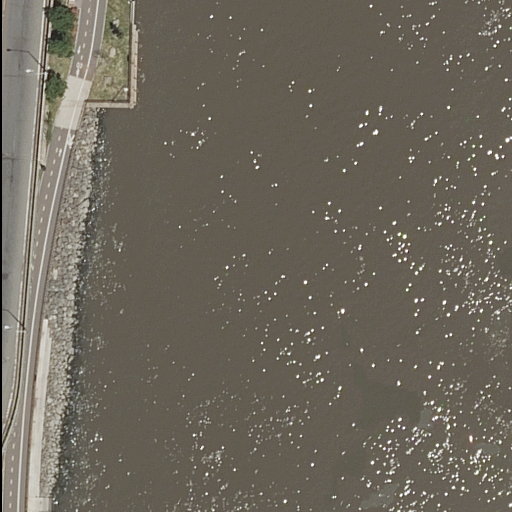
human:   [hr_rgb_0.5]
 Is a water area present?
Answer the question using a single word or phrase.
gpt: yes

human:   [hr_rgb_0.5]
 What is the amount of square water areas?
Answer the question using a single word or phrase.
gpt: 0

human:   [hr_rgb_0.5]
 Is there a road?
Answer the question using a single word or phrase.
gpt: yes

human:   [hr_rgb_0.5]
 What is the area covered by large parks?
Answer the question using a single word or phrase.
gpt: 1131m2

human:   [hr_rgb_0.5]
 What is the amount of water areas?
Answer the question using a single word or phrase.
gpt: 1

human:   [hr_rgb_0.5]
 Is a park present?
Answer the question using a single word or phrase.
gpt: yes

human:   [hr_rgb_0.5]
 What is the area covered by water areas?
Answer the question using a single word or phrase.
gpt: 9053m2

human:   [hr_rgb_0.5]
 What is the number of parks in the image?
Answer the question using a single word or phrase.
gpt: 1

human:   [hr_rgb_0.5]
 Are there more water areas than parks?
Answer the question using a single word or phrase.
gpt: no

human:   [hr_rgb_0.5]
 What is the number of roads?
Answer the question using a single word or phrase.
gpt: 3

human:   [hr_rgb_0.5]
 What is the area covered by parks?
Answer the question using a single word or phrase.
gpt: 1131m2

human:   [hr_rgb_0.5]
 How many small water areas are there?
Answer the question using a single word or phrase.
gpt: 0

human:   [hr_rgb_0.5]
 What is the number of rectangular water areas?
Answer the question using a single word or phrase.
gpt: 0

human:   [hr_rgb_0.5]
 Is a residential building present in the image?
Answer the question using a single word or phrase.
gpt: no

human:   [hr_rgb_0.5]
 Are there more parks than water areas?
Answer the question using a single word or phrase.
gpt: no

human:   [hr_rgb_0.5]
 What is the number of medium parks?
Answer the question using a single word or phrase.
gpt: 0

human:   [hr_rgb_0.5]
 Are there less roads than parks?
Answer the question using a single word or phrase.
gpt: no

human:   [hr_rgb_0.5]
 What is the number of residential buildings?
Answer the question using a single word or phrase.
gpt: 0

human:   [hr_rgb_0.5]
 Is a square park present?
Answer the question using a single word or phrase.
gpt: no

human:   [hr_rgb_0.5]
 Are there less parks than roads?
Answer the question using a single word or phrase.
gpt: yes

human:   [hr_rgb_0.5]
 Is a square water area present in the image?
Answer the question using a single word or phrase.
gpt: no

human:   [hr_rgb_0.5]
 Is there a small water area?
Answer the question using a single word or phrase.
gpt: no

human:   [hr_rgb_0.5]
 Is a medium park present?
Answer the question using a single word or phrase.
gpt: no

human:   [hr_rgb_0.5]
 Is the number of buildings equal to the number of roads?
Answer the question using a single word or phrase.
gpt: no

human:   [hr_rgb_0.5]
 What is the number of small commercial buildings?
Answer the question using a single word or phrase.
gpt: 0

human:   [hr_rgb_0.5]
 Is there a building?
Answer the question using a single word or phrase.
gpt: no

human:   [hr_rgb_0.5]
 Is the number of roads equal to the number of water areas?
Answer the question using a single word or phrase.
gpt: no

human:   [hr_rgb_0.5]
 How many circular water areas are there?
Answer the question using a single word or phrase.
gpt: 0

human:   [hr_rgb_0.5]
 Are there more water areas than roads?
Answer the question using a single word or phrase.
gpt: no

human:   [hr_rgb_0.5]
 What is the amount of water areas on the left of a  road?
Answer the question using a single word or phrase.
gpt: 0

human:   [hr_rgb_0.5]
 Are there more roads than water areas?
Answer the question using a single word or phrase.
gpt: yes

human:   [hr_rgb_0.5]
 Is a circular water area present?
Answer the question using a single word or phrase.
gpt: no

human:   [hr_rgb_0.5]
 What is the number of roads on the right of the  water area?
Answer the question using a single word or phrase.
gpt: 0

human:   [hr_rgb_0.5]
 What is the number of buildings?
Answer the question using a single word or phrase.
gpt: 0

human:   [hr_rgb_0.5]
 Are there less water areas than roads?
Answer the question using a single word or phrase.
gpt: yes

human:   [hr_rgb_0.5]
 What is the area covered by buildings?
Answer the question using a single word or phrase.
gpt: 0m2

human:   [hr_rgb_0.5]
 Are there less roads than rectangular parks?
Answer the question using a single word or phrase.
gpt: no

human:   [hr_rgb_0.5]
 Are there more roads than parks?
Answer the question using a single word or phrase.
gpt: yes

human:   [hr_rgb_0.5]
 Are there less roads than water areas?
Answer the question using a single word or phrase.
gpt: no

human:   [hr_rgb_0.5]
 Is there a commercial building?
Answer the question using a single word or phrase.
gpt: no

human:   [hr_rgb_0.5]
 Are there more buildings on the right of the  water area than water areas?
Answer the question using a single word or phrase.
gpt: no

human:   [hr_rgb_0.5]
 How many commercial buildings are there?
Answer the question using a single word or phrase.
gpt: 0

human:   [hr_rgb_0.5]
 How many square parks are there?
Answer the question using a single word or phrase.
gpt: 0

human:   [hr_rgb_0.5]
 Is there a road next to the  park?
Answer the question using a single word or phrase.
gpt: yes

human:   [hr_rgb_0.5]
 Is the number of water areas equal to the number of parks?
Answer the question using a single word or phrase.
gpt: yes

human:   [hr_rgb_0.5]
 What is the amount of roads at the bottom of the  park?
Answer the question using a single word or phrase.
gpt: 3

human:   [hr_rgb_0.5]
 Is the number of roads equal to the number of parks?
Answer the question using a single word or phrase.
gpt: no

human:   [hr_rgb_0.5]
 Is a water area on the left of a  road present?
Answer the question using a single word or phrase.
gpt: no

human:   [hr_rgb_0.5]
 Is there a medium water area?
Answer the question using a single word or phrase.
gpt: no

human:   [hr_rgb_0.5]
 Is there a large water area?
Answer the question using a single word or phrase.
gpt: yes

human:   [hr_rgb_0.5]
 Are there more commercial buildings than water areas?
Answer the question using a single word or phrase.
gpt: no

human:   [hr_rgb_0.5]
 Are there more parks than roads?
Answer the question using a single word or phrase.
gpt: no

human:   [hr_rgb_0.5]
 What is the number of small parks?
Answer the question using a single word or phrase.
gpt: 0

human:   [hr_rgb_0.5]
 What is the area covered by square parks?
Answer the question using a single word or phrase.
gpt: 0m2

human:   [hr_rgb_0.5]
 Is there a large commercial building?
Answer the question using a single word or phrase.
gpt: no

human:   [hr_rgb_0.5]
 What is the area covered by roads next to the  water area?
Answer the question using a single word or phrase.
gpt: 0m2

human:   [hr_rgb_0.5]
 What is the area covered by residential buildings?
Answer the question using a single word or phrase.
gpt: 0m2

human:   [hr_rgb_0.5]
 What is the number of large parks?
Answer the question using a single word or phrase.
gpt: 1

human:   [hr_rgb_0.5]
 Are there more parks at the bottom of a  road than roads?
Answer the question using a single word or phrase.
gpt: no

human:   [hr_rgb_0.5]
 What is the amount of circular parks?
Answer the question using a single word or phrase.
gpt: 0

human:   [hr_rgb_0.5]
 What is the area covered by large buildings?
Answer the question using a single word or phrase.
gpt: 0m2

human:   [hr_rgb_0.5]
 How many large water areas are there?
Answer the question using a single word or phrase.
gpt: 1

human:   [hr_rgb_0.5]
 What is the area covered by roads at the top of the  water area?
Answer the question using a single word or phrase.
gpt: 0m2

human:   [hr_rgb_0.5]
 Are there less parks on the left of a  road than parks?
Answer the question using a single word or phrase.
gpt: yes